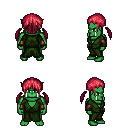
a pixel art fantasy rpg character, male body template, orc, green skin, green robe, gold greaves, ruby red twin-tailed hairstyle, leather bracers, four views (front, back, left, right), 2x2 character sprite sheet, small pixel art, hard edges, no anti-aliasing